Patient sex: M
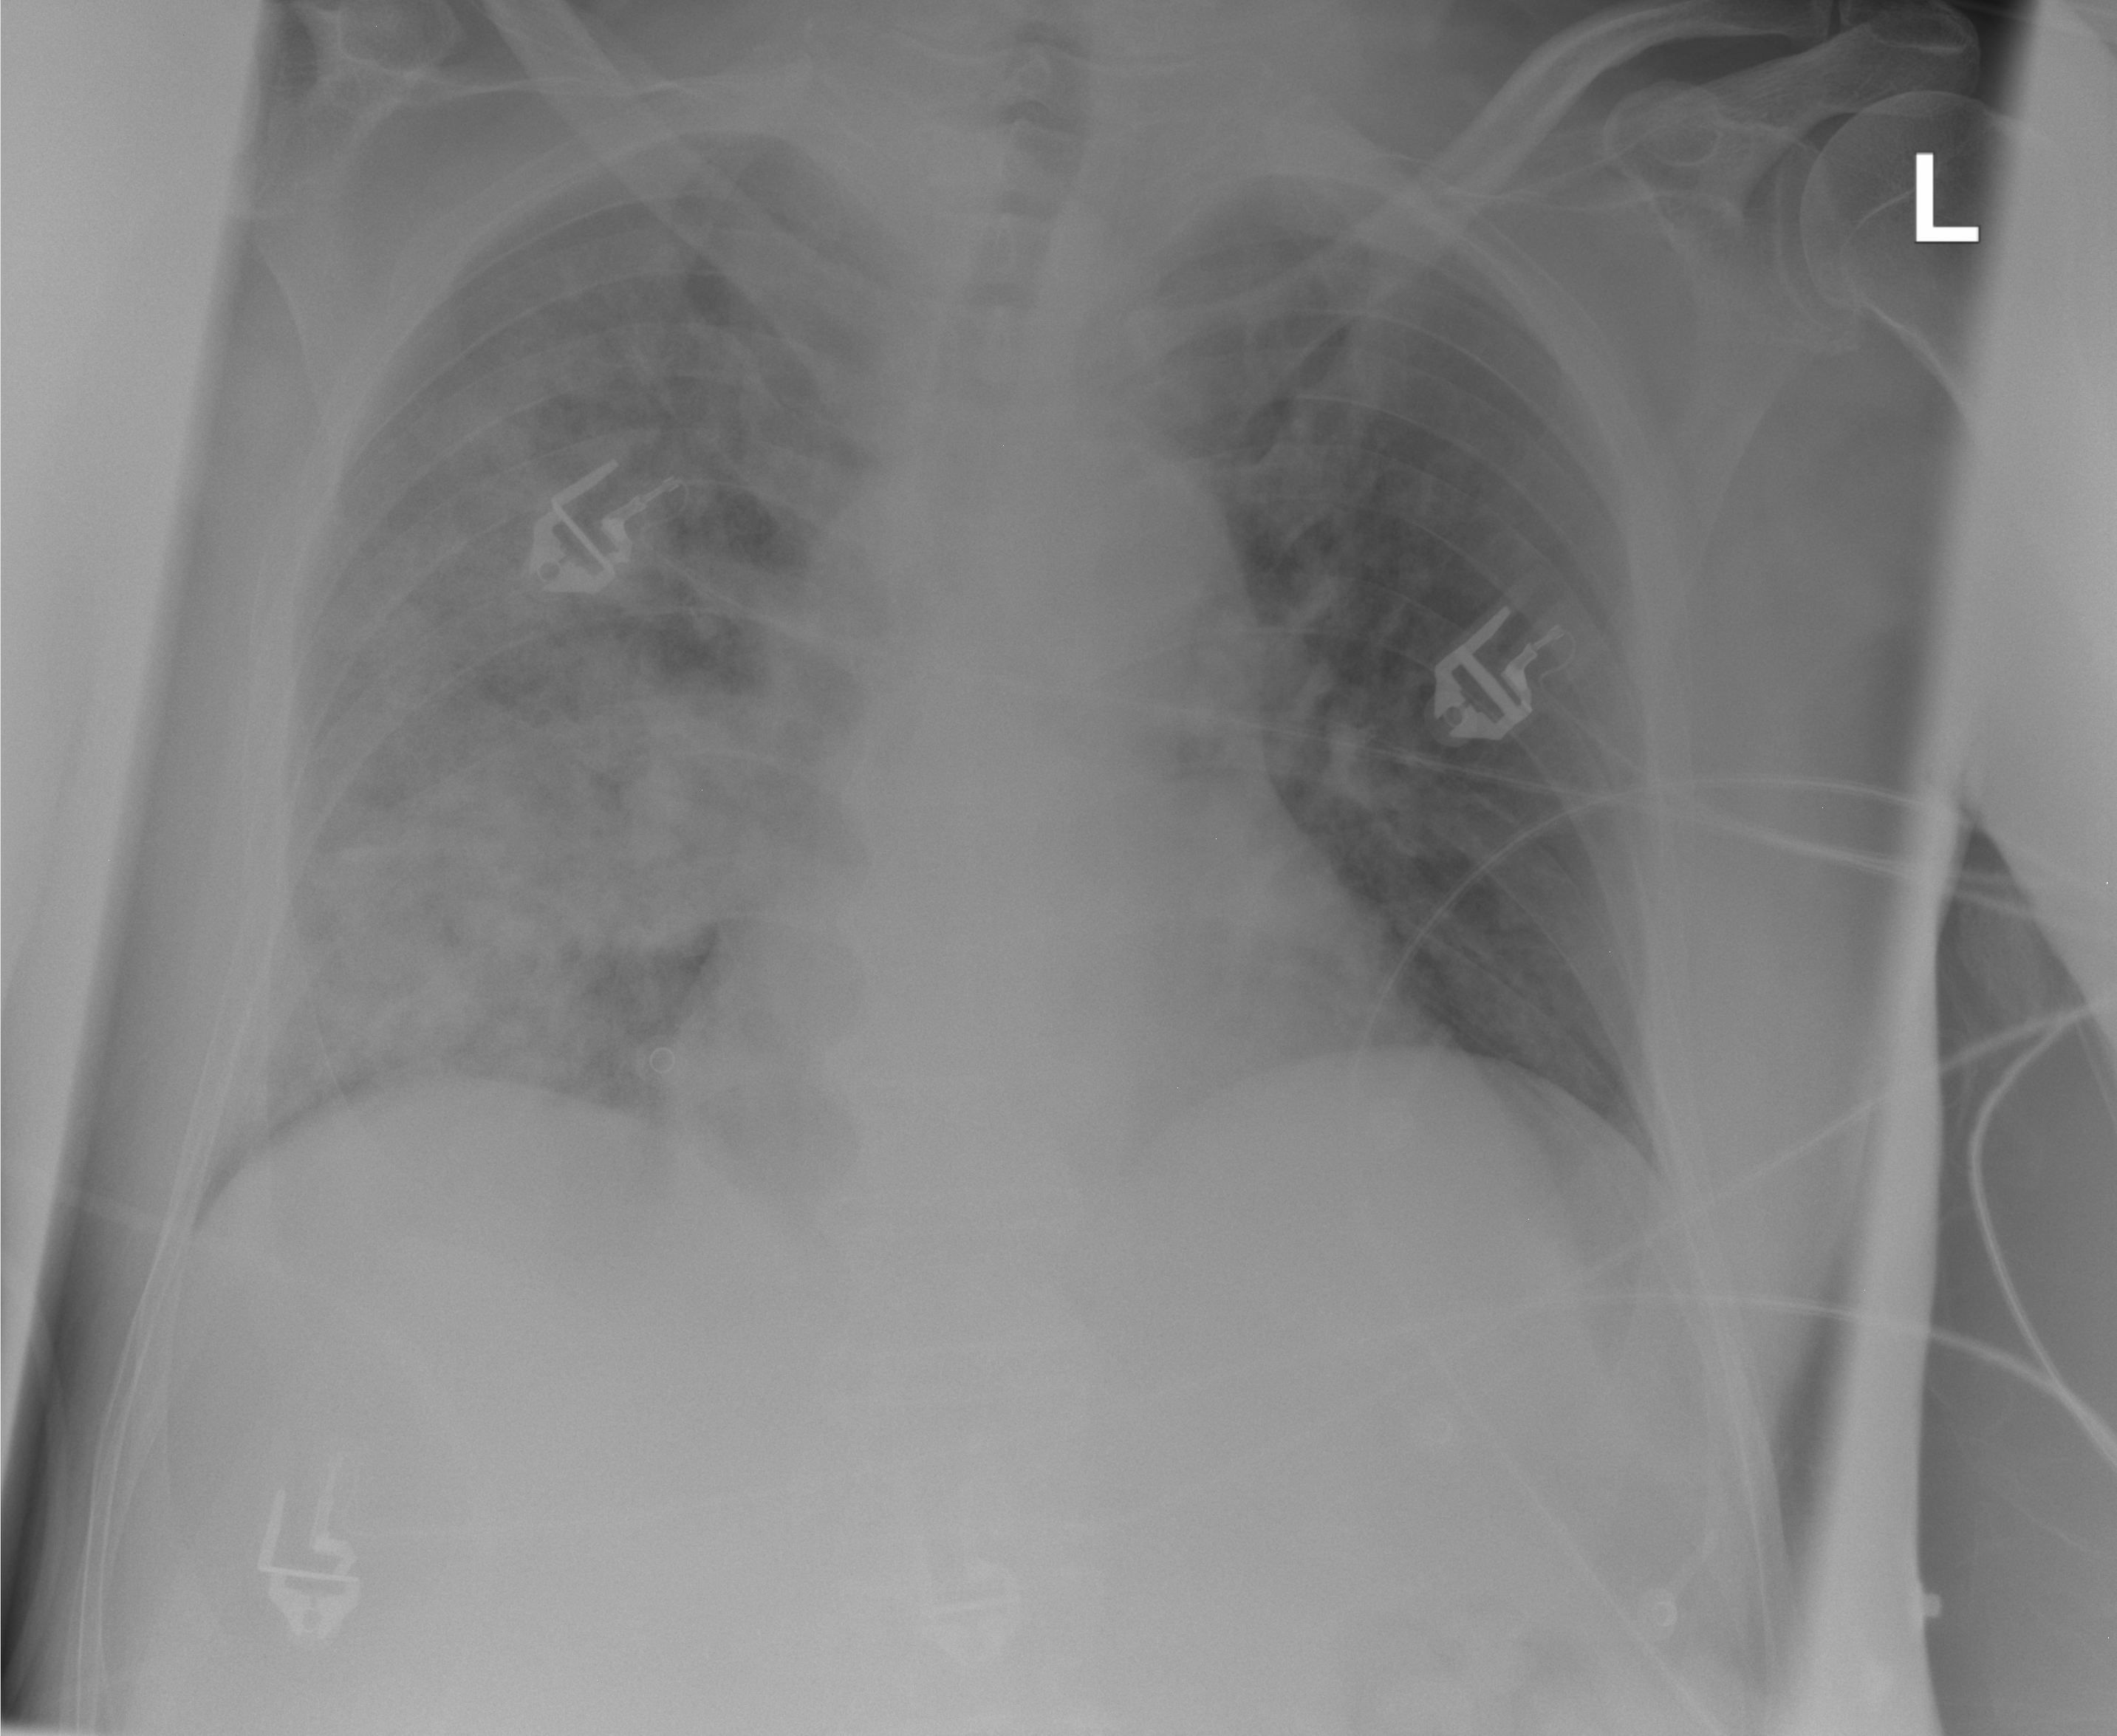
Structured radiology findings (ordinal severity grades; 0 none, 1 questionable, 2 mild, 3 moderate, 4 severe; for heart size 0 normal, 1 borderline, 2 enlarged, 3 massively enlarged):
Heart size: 2
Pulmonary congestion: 0
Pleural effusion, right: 0
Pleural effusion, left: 0
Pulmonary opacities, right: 4
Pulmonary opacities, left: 2
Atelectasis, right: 2
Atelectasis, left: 0